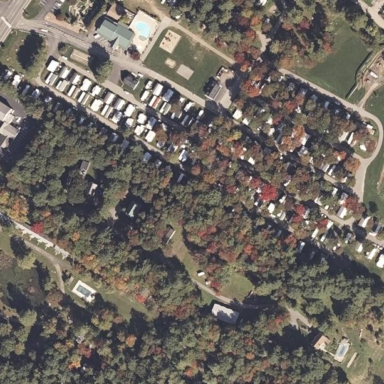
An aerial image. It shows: Caravan site for tourism.